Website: macys
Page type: billing-address
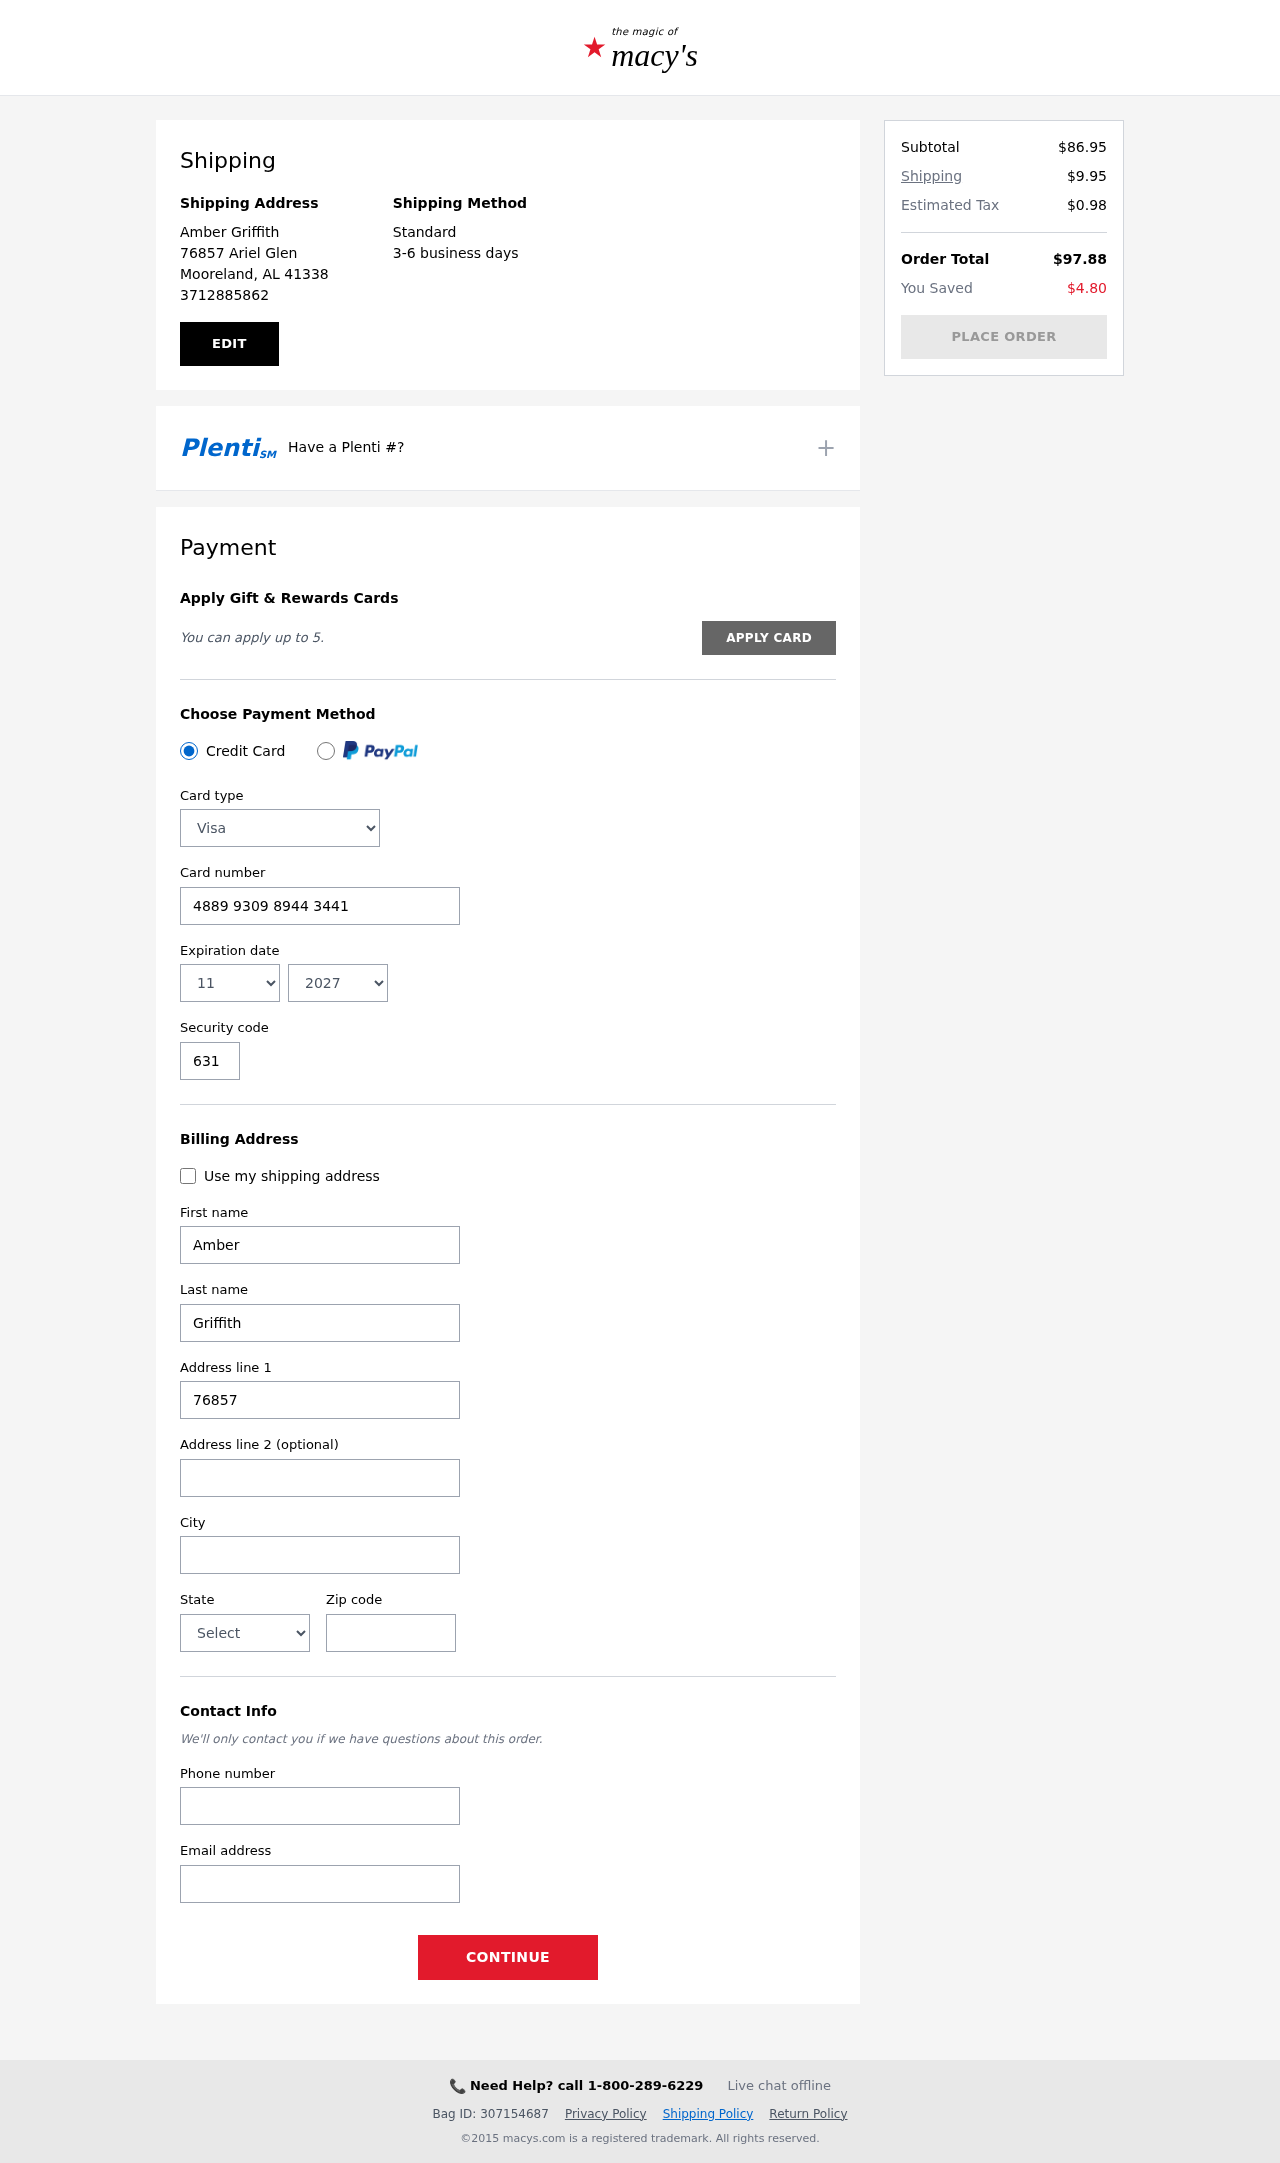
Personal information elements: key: PII_CARD_CVV
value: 631
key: PII_CARD_EXPIRY_MONTH
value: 11
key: PII_CARD_EXPIRY_YEAR
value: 27
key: PII_CARD_NUMBER
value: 4889 9309 8944 3441
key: PII_CARD_TYPE
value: Visa
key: PII_CITY
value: Mooreland
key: PII_CITY_STATE_ZIP
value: Mooreland, AL 41338
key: PII_EMAIL
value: ambergriffith@yahoo.com
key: PII_FIRSTNAME
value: Amber
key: PII_FULLNAME
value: Amber Griffith
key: PII_LASTNAME
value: Griffith
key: PII_PHONE
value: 3712885862
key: PII_POSTCODE
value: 41338
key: PII_STATE
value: Alabama
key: PII_STREET
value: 76857 Ariel Glen
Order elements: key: ORDER_SUBTOTAL
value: $86.95
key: ORDER_SHIPPING_COST
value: $9.95
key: ORDER_TAX
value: $0.98
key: ORDER_TOTAL
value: $97.88
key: ORDER_SAVINGS
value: $4.80